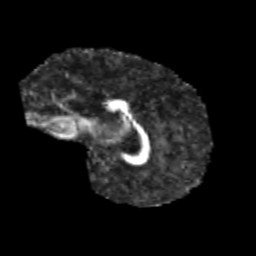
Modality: FA
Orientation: sagittal
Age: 9
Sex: female
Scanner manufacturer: siemens
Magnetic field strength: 3 T
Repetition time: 3.8 s
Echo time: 0.07 s